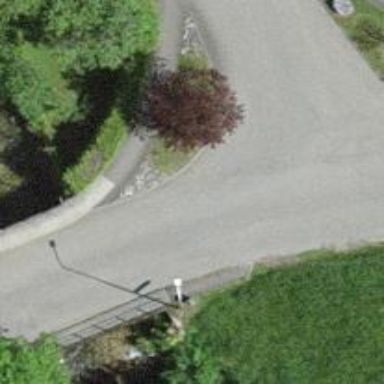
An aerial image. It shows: Residential road with bridge.